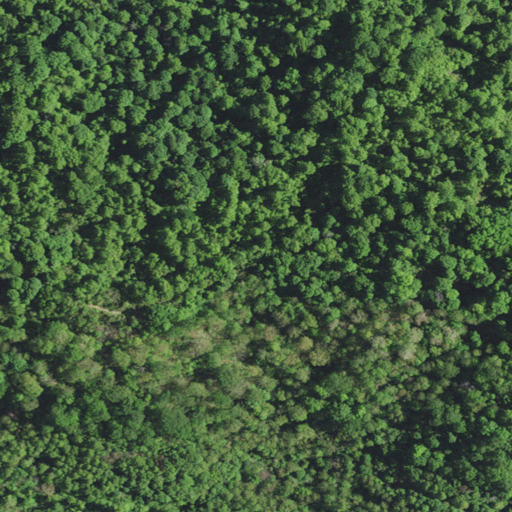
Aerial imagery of gap in Kentucky named Beartree Gap containing only deciduous forest